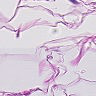
Metastatic tissue present: no